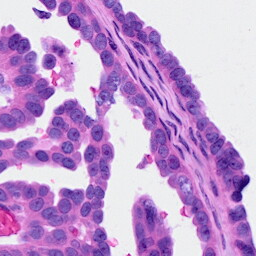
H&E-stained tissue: Ovarian